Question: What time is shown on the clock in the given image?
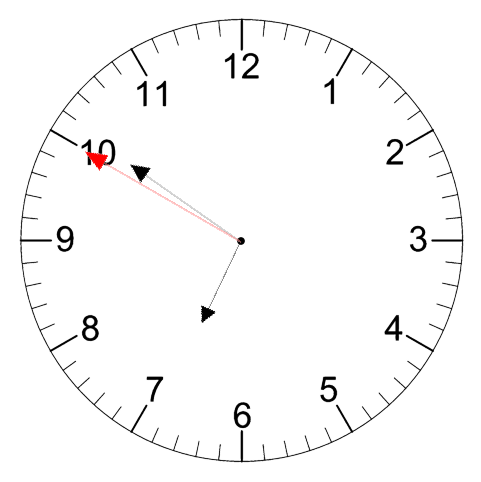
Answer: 06:50:50